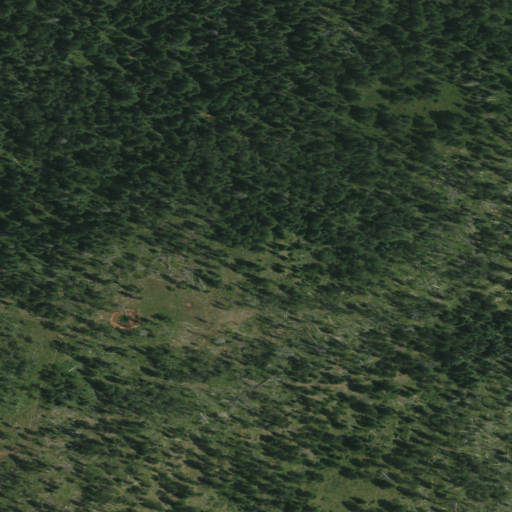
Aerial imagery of mountain in South Dakota named Crows Nest Peak containing only evergreen forest